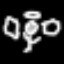
Label: angel